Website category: movie
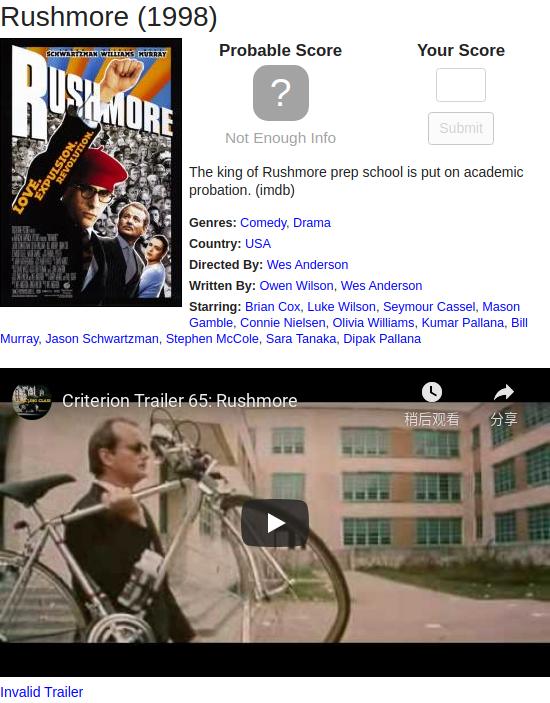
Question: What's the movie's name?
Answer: Rushmore

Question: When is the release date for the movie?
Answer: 1998

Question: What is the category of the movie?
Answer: Comedy

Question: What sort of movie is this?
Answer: Comedy

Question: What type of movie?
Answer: Comedy

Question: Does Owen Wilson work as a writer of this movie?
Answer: yes

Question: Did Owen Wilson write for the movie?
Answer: yes

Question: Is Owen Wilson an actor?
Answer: no

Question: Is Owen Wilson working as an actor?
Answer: no

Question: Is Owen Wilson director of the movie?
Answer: no

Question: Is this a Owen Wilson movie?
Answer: no

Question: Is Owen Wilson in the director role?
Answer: no

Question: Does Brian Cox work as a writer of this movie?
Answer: no

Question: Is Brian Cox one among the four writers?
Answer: no

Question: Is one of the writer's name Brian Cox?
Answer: no

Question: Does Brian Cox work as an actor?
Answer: yes

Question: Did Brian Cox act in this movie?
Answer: yes

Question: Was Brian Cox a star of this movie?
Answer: yes

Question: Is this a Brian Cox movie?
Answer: no

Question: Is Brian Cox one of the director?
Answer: no

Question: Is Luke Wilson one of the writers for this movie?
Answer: no

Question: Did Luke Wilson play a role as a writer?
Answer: no

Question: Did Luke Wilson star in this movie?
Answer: yes

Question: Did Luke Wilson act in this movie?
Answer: yes

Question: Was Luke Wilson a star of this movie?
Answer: yes

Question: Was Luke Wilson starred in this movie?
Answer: yes

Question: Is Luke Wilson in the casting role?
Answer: yes

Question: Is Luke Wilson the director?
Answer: no

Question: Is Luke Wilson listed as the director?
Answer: no

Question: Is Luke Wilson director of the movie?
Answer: no

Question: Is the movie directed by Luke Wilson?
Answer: no

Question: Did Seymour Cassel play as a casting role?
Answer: yes

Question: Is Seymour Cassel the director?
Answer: no

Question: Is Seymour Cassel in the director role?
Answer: no

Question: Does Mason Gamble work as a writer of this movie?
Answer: no

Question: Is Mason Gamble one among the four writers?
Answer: no

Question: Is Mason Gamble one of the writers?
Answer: no

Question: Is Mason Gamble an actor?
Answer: yes

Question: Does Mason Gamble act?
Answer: yes

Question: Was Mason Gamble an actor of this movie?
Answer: yes

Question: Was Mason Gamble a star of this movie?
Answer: yes

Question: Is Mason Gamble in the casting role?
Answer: yes

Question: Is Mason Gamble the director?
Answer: no

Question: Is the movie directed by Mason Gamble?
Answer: no

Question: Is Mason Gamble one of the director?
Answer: no

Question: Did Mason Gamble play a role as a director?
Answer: no

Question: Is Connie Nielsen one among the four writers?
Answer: no

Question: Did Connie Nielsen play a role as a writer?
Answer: no

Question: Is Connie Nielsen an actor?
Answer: yes

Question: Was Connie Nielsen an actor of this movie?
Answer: yes

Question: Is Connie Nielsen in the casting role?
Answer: yes

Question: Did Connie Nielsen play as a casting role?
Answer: yes

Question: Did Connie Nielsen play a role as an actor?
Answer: yes

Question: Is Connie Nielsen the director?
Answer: no

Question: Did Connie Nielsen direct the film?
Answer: no

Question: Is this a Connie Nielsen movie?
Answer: no

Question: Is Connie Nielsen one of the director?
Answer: no

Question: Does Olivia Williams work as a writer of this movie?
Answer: no

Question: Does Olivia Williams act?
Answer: yes

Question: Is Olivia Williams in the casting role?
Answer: yes

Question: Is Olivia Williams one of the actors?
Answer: yes

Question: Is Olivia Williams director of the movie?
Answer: no

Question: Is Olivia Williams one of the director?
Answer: no

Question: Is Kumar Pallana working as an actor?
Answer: yes